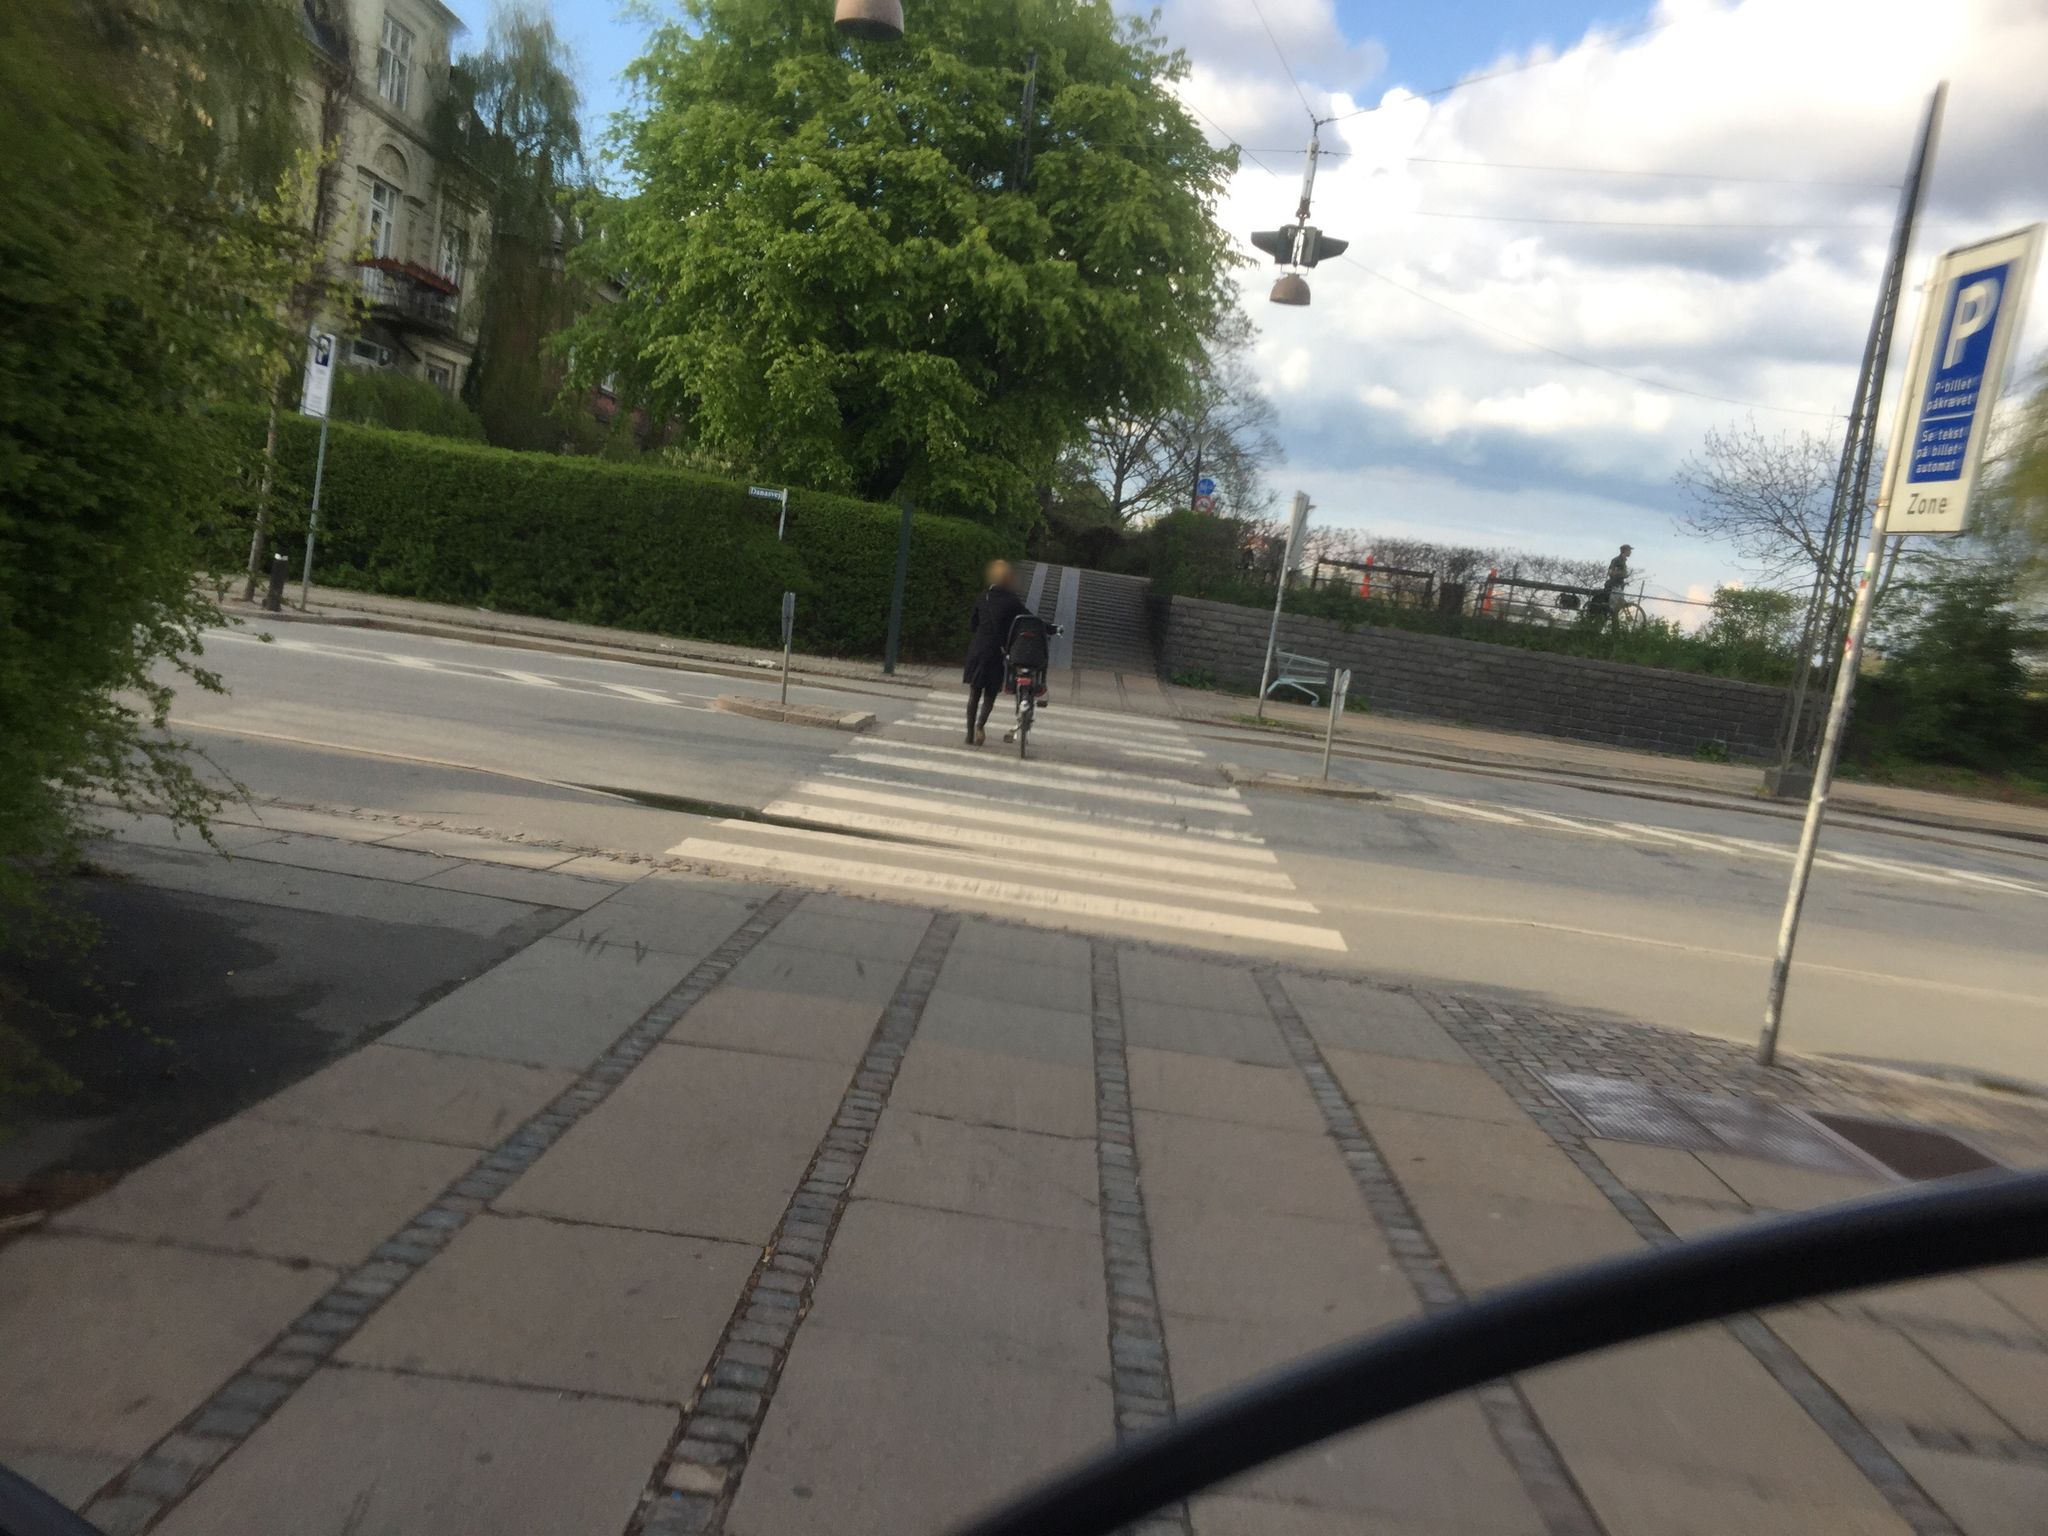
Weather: clear
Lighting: day
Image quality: good
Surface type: walking surface
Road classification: footway, cycleway, steps
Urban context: urban centre
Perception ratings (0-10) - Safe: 8.2, Lively: 9.04, Beautiful: 9.12, Boring: 5.35, Depressing: 2.96, Wealthy: 6.45